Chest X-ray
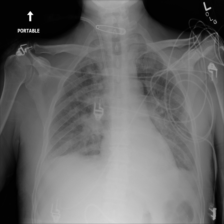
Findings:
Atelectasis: negative
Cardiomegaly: negative
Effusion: negative
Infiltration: positive
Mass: negative
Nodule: negative
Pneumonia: negative
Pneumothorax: negative
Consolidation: negative
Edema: negative
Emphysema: negative
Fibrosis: negative
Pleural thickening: negative
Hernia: negative